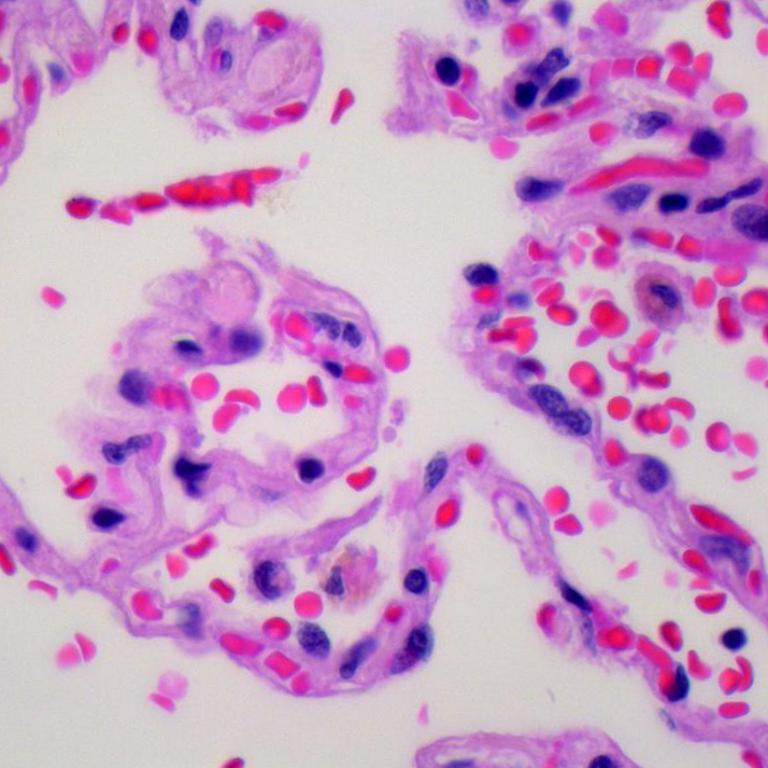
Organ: lung
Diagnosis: benign